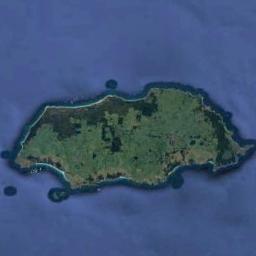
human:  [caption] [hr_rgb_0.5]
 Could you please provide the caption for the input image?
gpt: The island with dense vegetation is surrounded by light blue waters .

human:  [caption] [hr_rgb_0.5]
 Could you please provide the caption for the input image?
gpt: There are many trees on the island .

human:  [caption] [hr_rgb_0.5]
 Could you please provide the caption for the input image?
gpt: The green island, Which is approximately elliptical in shape, Is surrounded by blue sea water  The island’s green plants flourish and there is a circle of white sand on the periphery .

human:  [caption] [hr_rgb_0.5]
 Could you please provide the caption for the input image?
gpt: The island on the left is several times as large as the island on the right .

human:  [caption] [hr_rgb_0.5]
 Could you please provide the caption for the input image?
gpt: The green island is on a blue sea .